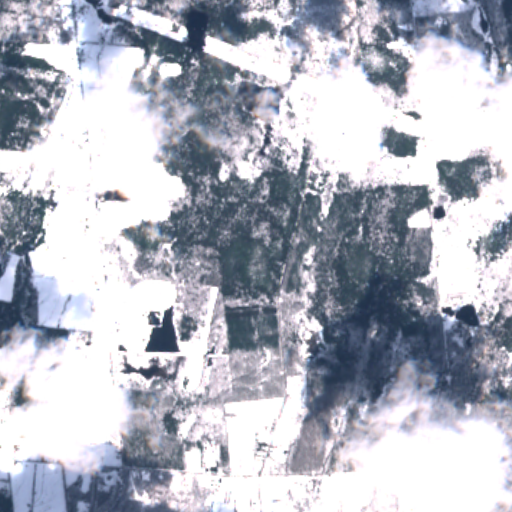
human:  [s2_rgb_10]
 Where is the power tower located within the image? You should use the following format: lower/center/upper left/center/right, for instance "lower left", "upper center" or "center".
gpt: The power tower is located in the upper of the image.
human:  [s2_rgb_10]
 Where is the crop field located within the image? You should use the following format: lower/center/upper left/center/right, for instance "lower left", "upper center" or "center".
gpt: There is no crop field in the image.